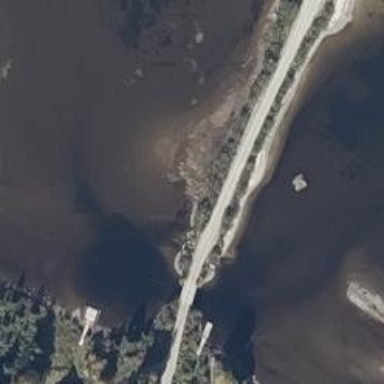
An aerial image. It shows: Dam across waterway.